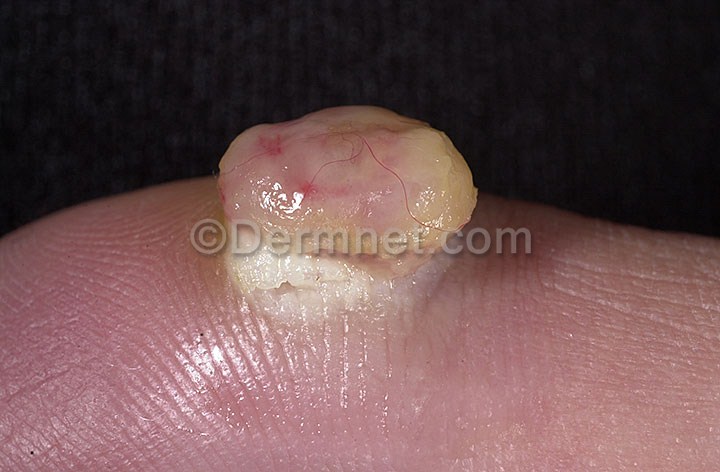
Disease: Vascular Tumors